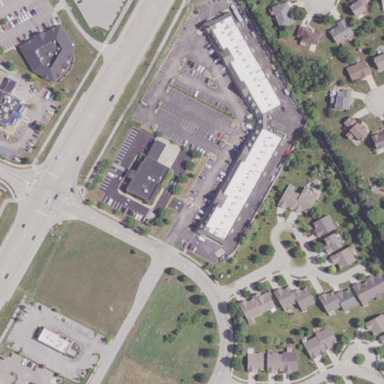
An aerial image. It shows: Retail area.